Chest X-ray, AP view. Patient: 48 years old, sex F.
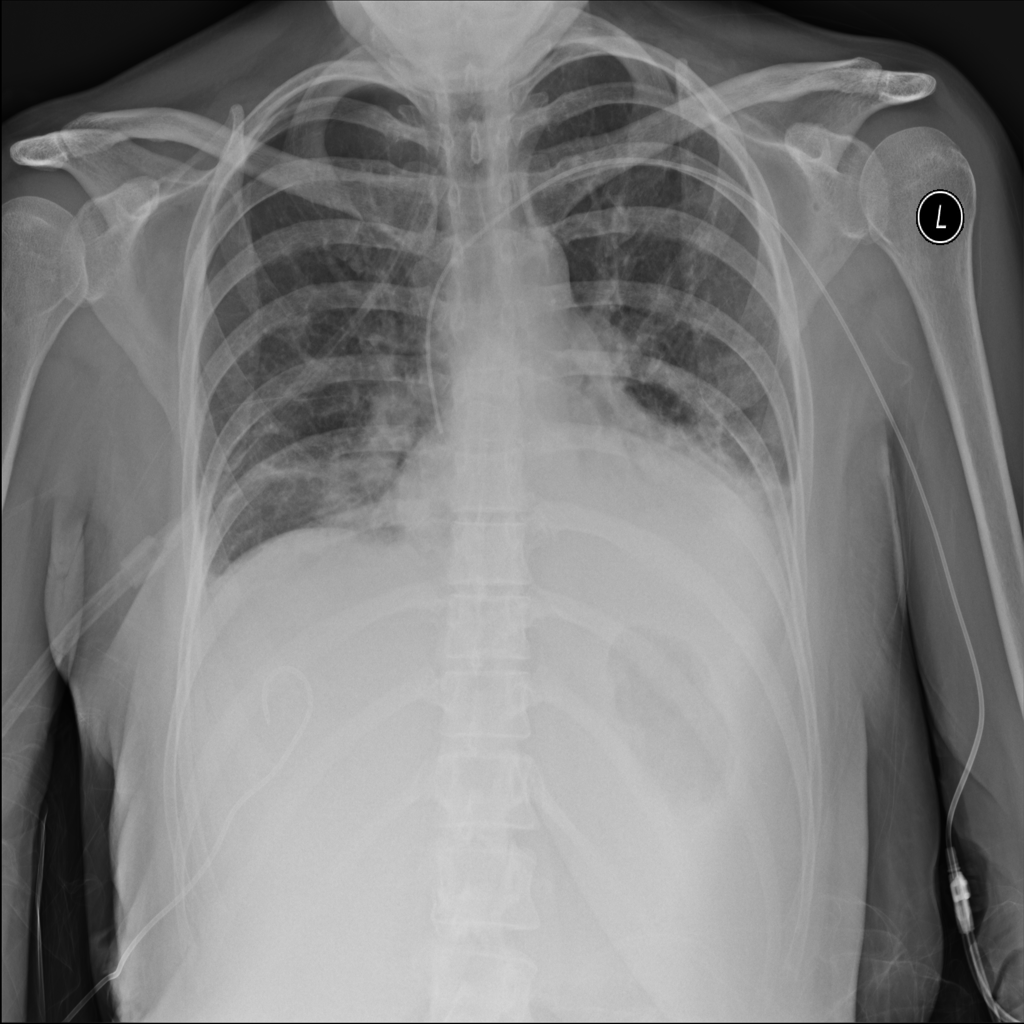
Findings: Effusion, Infiltration, Pneumothorax